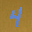
Label: 4